Question:
This should be done easy in Excel, however, I would like to have this kind of calculation done via SQL. I could use the 'GROUP BY' , 'OVER()' to calculate the SUM and % of a single year. But I failed to present the data 3 years at once. Any help will be appreciated.
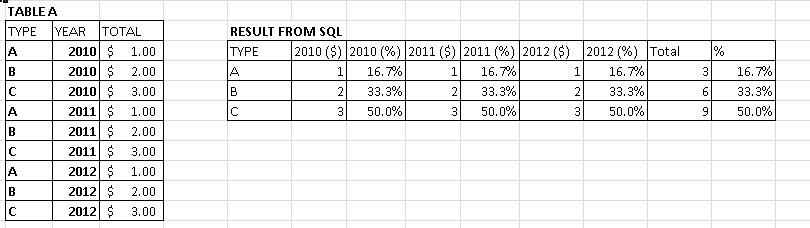
Answer: Since you are using SQL Server, if you are using SQL Server 2005+ then you can use the PIVOT function to get the result. This solution implements both an unpivot and a pivot process to get the result. The starting point for this result is to calculate the total percent and total by type:
'''
select type, year, total,
round(total / sum(total) over(partition by year)*100.0, 1) t_per,
sum(total) over(partition by type) t_type,
round(sum(total) over(partition by type)*100.0/sum(total) over(), 1) tot_per
from tablea
'''
See <URL>. This will give a result with multiple columns that you want to pivot so you can unpivot the data into multiple rows using CROSS APPLY:
'''
select type,
col = cast(year as varchar(4))+'_'+col,
value,
t_type
from
(
select type, year, total,
round(total / sum(total) over(partition by year)*100.0, 1) t_per,
sum(total) over(partition by type) t_type,
round(sum(total) over(partition by type)*100.0/sum(total) over(), 1) tot_per
from tablea
) d
cross apply
(
select 'total', total union all
select 't_per', t_per
) c (col, value);
'''
See <URL>. Finally you can apply the PIVOT function to the values in 'col':
'''
select type,
[2010_total], [2010_t_per],
[2011_total], [2011_t_per],
[2012_total], [2012_t_per],
t_type,
tot_per
from
(
select type,
col = cast(year as varchar(4))+'_'+col,
value,
t_type,
tot_per
from
(
select type, year, total,
round(total / sum(total) over(partition by year)*100.0, 1) t_per,
sum(total) over(partition by type) t_type,
round(sum(total) over(partition by type)*100.0/sum(total) over(), 1) tot_per
from tablea
) d
cross apply
(
select 'total', total union all
select 't_per', t_per
) c (col, value)
) s
pivot
(
max(value)
for col in ([2010_total], [2010_t_per],
[2011_total], [2011_t_per],
[2012_total], [2012_t_per])
) piv
'''
See <URL>. This could be refactored to use a CTE instead of the subqueries and this could also be converted to use dynamic SQL if the year will be unknown.
If you have an unknown number of values, then the dynamic SQL code will be:
'''
DECLARE @cols AS NVARCHAR(MAX),
@query AS NVARCHAR(MAX)
select @cols = STUFF((SELECT ',' + QUOTENAME(cast(year as varchar(4))+'_'+col)
from tablea
cross apply
(
select 'total', 1 union all
select 't_per', 2
) c (col, so)
group by year, col, so
order by year, so
FOR XML PATH(''), TYPE
).value('.', 'NVARCHAR(MAX)')
,1,1,'')
set @query = 'SELECT type,' + @cols + ', t_type, tot_per
from
(
select type,
col = cast(year as varchar(4))+''_''+col,
value,
t_type,
tot_per
from
(
select type, year, total,
round(total / sum(total) over(partition by year)*100.0, 1) t_per,
sum(total) over(partition by type) t_type,
round(sum(total) over(partition by type)*100.0/sum(total) over(), 1) tot_per
from tablea
) d
cross apply
(
select ''total'', total union all
select ''t_per'', t_per
) c (col, value)
) x
pivot
(
max(value)
for col in (' + @cols + ')
) p '
execute sp_executesql @query;
'''
See <URL>. Both the static version and the dynamic version give the result:
'''
| TYPE | 2010_TOTAL | 2010_T_PER | 2011_TOTAL | 2011_T_PER | 2012_TOTAL | 2012_T_PER | T_TYPE | TOT_PER |
---------------------------------------------------------------------------------------------------------
| A | 1 | 16.7 | 1 | 16.7 | 1 | 16.7 | 3 | 16.7 |
| B | 2 | 33.3 | 2 | 33.3 | 2 | 33.3 | 6 | 33.3 |
| C | 3 | 50 | 3 | 50 | 3 | 50 | 9 | 50 |
'''